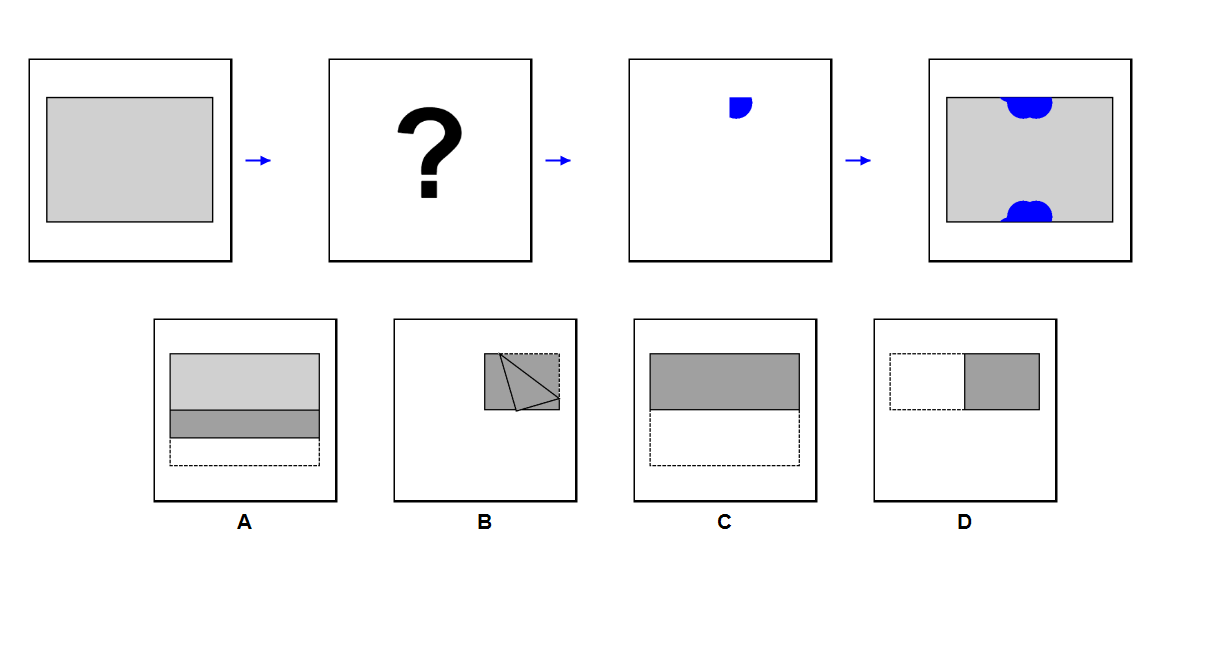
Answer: A